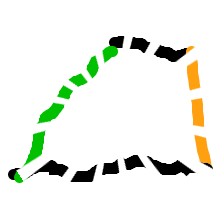
Shape: trapezoid